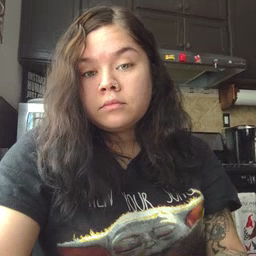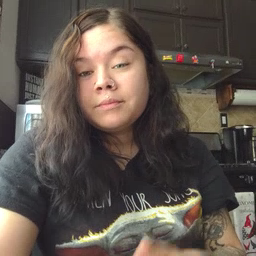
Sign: kitty